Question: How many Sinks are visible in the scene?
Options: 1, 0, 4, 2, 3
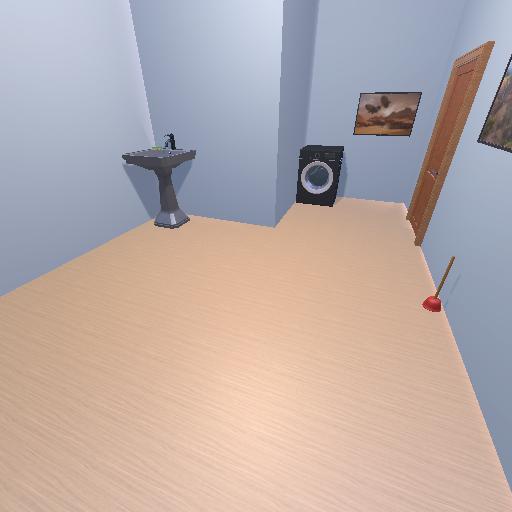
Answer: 1